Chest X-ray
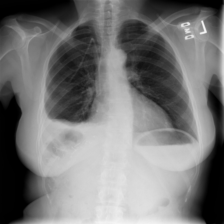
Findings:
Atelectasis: negative
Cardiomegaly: negative
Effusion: negative
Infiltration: negative
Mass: negative
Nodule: negative
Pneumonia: negative
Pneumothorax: negative
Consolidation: negative
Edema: negative
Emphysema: negative
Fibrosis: negative
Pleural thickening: negative
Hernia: negative